Question: Whenever I try to upload using Blueimp jQuery File Upload on Internet Explore 6/9, ASP.NET cannot find the files in the request. I have basic code which looks like
'''
[HttpPost]
public JsonResult Images()
{
HttpPostedFileBase file = Request.Files[0] as HttpPostedFileBase;
}
'''
My jQuery looks like:
'''
$('#fileupload').fileupload({
//forceIframeTransport: true,
//contentType: 'multipart/form-data',
//replaceFileInput: false,
//contentType: 'text/plain',
//dataType: 'text/plain',
url: '@Url.Action("Images", "Upload")',
//autoUpload: true,
done: function (e, data) {
$('.file_result').html('');
$('.file_result').append(data.result.text + "<br>");
}
});
'''
The first part is when it's working and the second is when I'm using IE7-9.

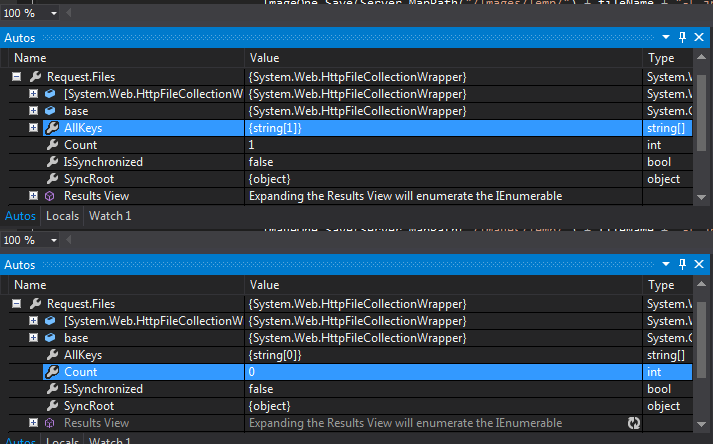
Answer: Usually this kind of problems are due for not including jquery.iframe-transport.js.
The plugin makes use of an Iframe Transport module for browsers like Microsoft Internet Explorer and Opera, which do not support <URL> file uploads in earlier versions.
Another problem I see in your code is that you are not setting the 'contentType' and 'dataType' in your javascript code and your response 'Content-type' should be 'text/plain'
There you can find 2 working implementation for reference:
<URL>
<URL>